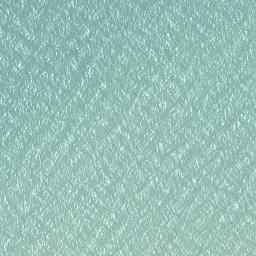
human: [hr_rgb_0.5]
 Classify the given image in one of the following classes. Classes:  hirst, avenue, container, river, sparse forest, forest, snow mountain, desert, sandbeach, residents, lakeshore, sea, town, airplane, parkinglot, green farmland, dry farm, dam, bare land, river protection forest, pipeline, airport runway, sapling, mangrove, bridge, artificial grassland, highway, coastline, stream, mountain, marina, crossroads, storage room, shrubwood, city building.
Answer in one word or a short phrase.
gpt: sea